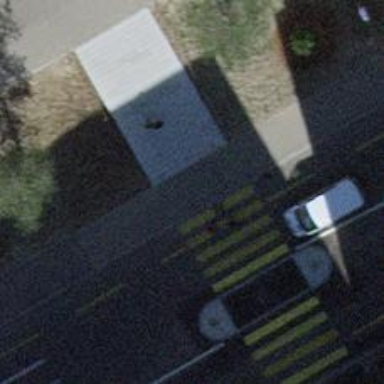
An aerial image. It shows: Footway made of paving stones.